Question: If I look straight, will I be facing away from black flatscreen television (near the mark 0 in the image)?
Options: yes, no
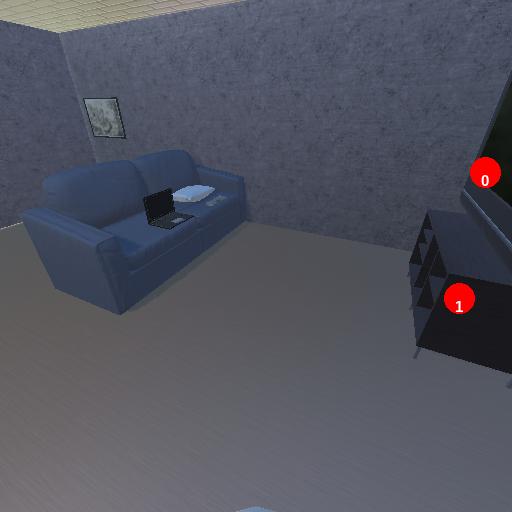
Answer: yes